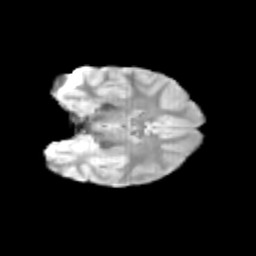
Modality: T2w
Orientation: coronal
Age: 11
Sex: female
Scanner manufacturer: siemens
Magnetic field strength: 3 T
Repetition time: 3.8 s
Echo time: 0.07 s